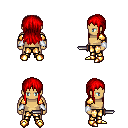
a pixel art fantasy rpg character, male body template, human, tanned skin, gold arm armor, gold greaves, red unkempt hairstyle, white cloth bracers, gold boots, dagger, four views (front, back, left, right), 2x2 character sprite sheet, small pixel art, hard edges, no anti-aliasing